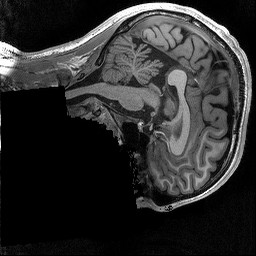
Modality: T1w
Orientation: sagittal
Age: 21
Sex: male
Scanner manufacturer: siemens
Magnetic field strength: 3 T
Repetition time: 2.3 s
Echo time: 0.00298 s